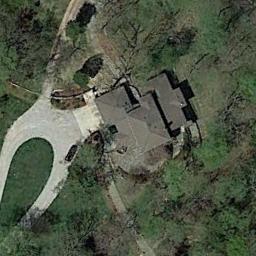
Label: sparse_residential